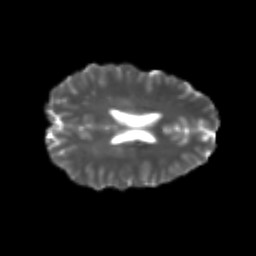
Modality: T2w
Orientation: axial
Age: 25
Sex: female
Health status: healthy
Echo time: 0.074 s